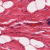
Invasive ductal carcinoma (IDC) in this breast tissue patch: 0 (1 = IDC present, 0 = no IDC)